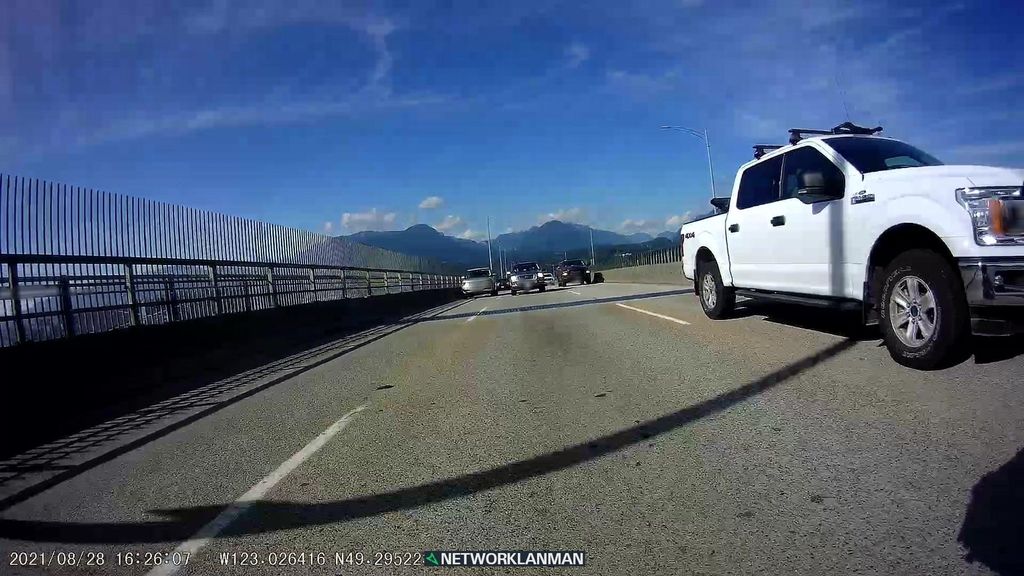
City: vancouver